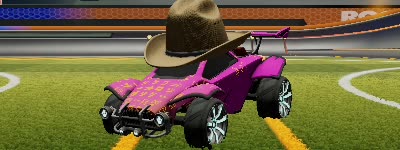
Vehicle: octane